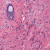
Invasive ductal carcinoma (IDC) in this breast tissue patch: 1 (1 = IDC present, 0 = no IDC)